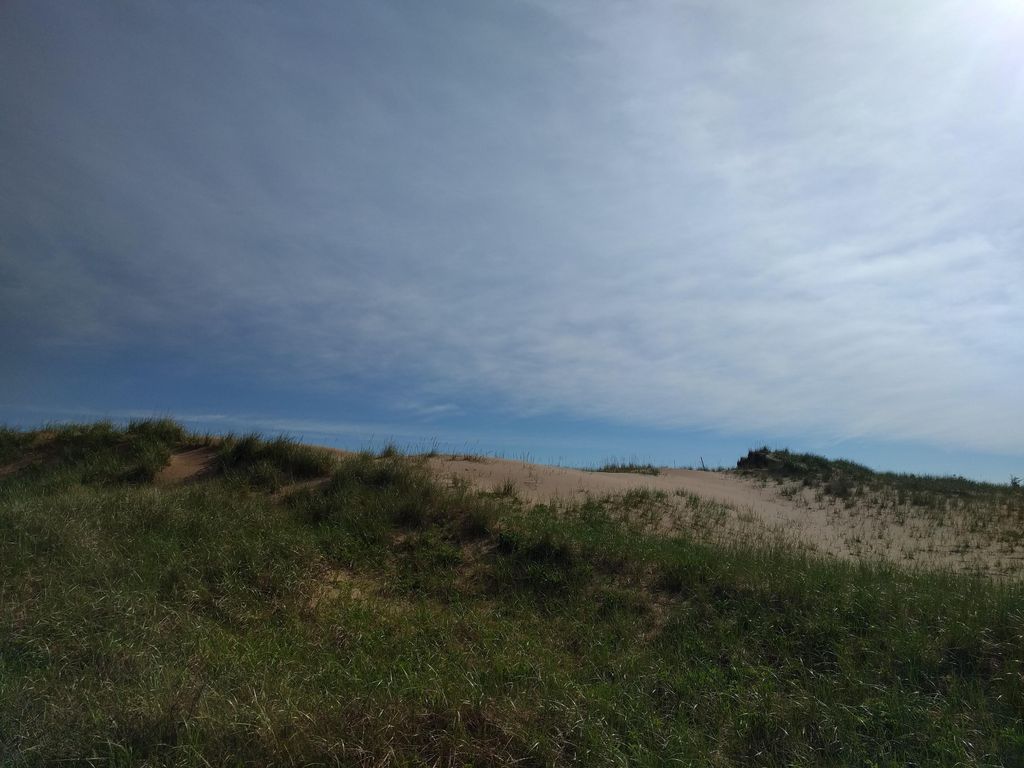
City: charlottetown